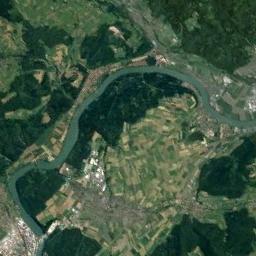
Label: river